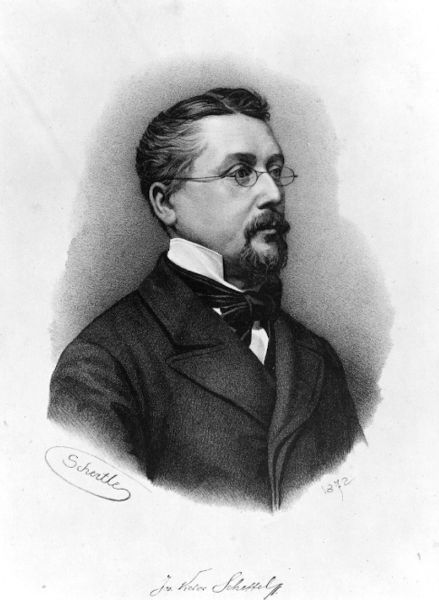
Titel: Jos. Victor Scheffel
Künstler: Valentin Schertle
Standort: Karlsruhe
Institution: Staatliche Kunsthalle Karlsruhe
Schlagwörter: dunkel, gemälde, mann, schatten, weiß, ausschnitt, frisur, grau, haar, mund, nase, ohr, profil, schwarz, stirn, zeichnung, blick, tuch, rock, schleife, anzug, bart, hemd, jacke, augen, band, gesicht, kragen, vollbart, bildnis, herr, portrait, porträt, signatur, haare, mantel, sitzend, musiker, brustbild, kinn, ohren, poträt, scheitel, schrift, seitlich, grafik, frack, krawatte, ernst, streng, brauen, halstuch, konservativ, robe, dreiviertelansicht, augenbraue, dreiviertelprofil, fliege, jackett, jahreszahl, revers, sakko, schnauzer, weste, foto, fotografie, kohle, druck, schwarz-weiss, radierung, stich, lithografie, vatermörder, dreiviertel, text, brille, autor, bleistift, stehkragen, gedreht, nickelbrille, photo, halbprofil, seitenprofil, gelehrter, oberlippenbart, kupferstich, hinergrund, gel, agen, dunkeö, beard, daguerreotypie, halbbild, zusche, binokel, 19. jahrhundert, 1872, schatter, schertle, metallgestell, scheitle, schertke, eyeglasses half-profile, schortle